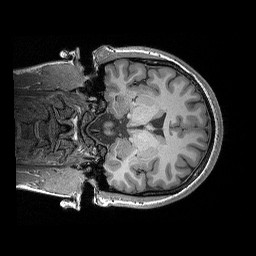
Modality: T1w
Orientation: coronal
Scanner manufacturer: siemens
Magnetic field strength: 3 T
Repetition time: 2.3 s
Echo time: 0.00298 s